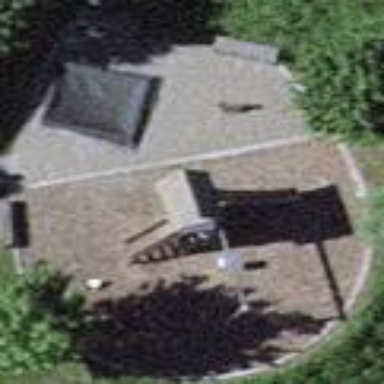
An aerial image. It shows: Playground area for leisure land.